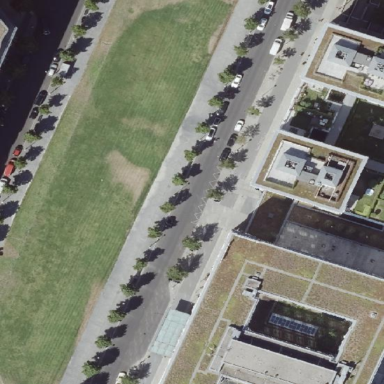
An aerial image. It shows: Grassy surface covered with grass.